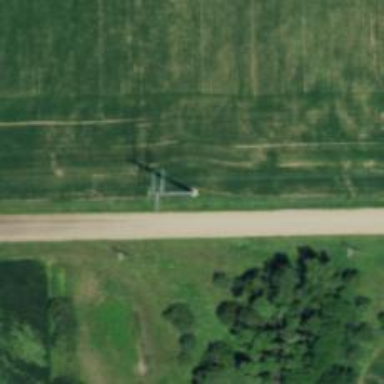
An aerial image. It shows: Power tower.